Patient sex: F
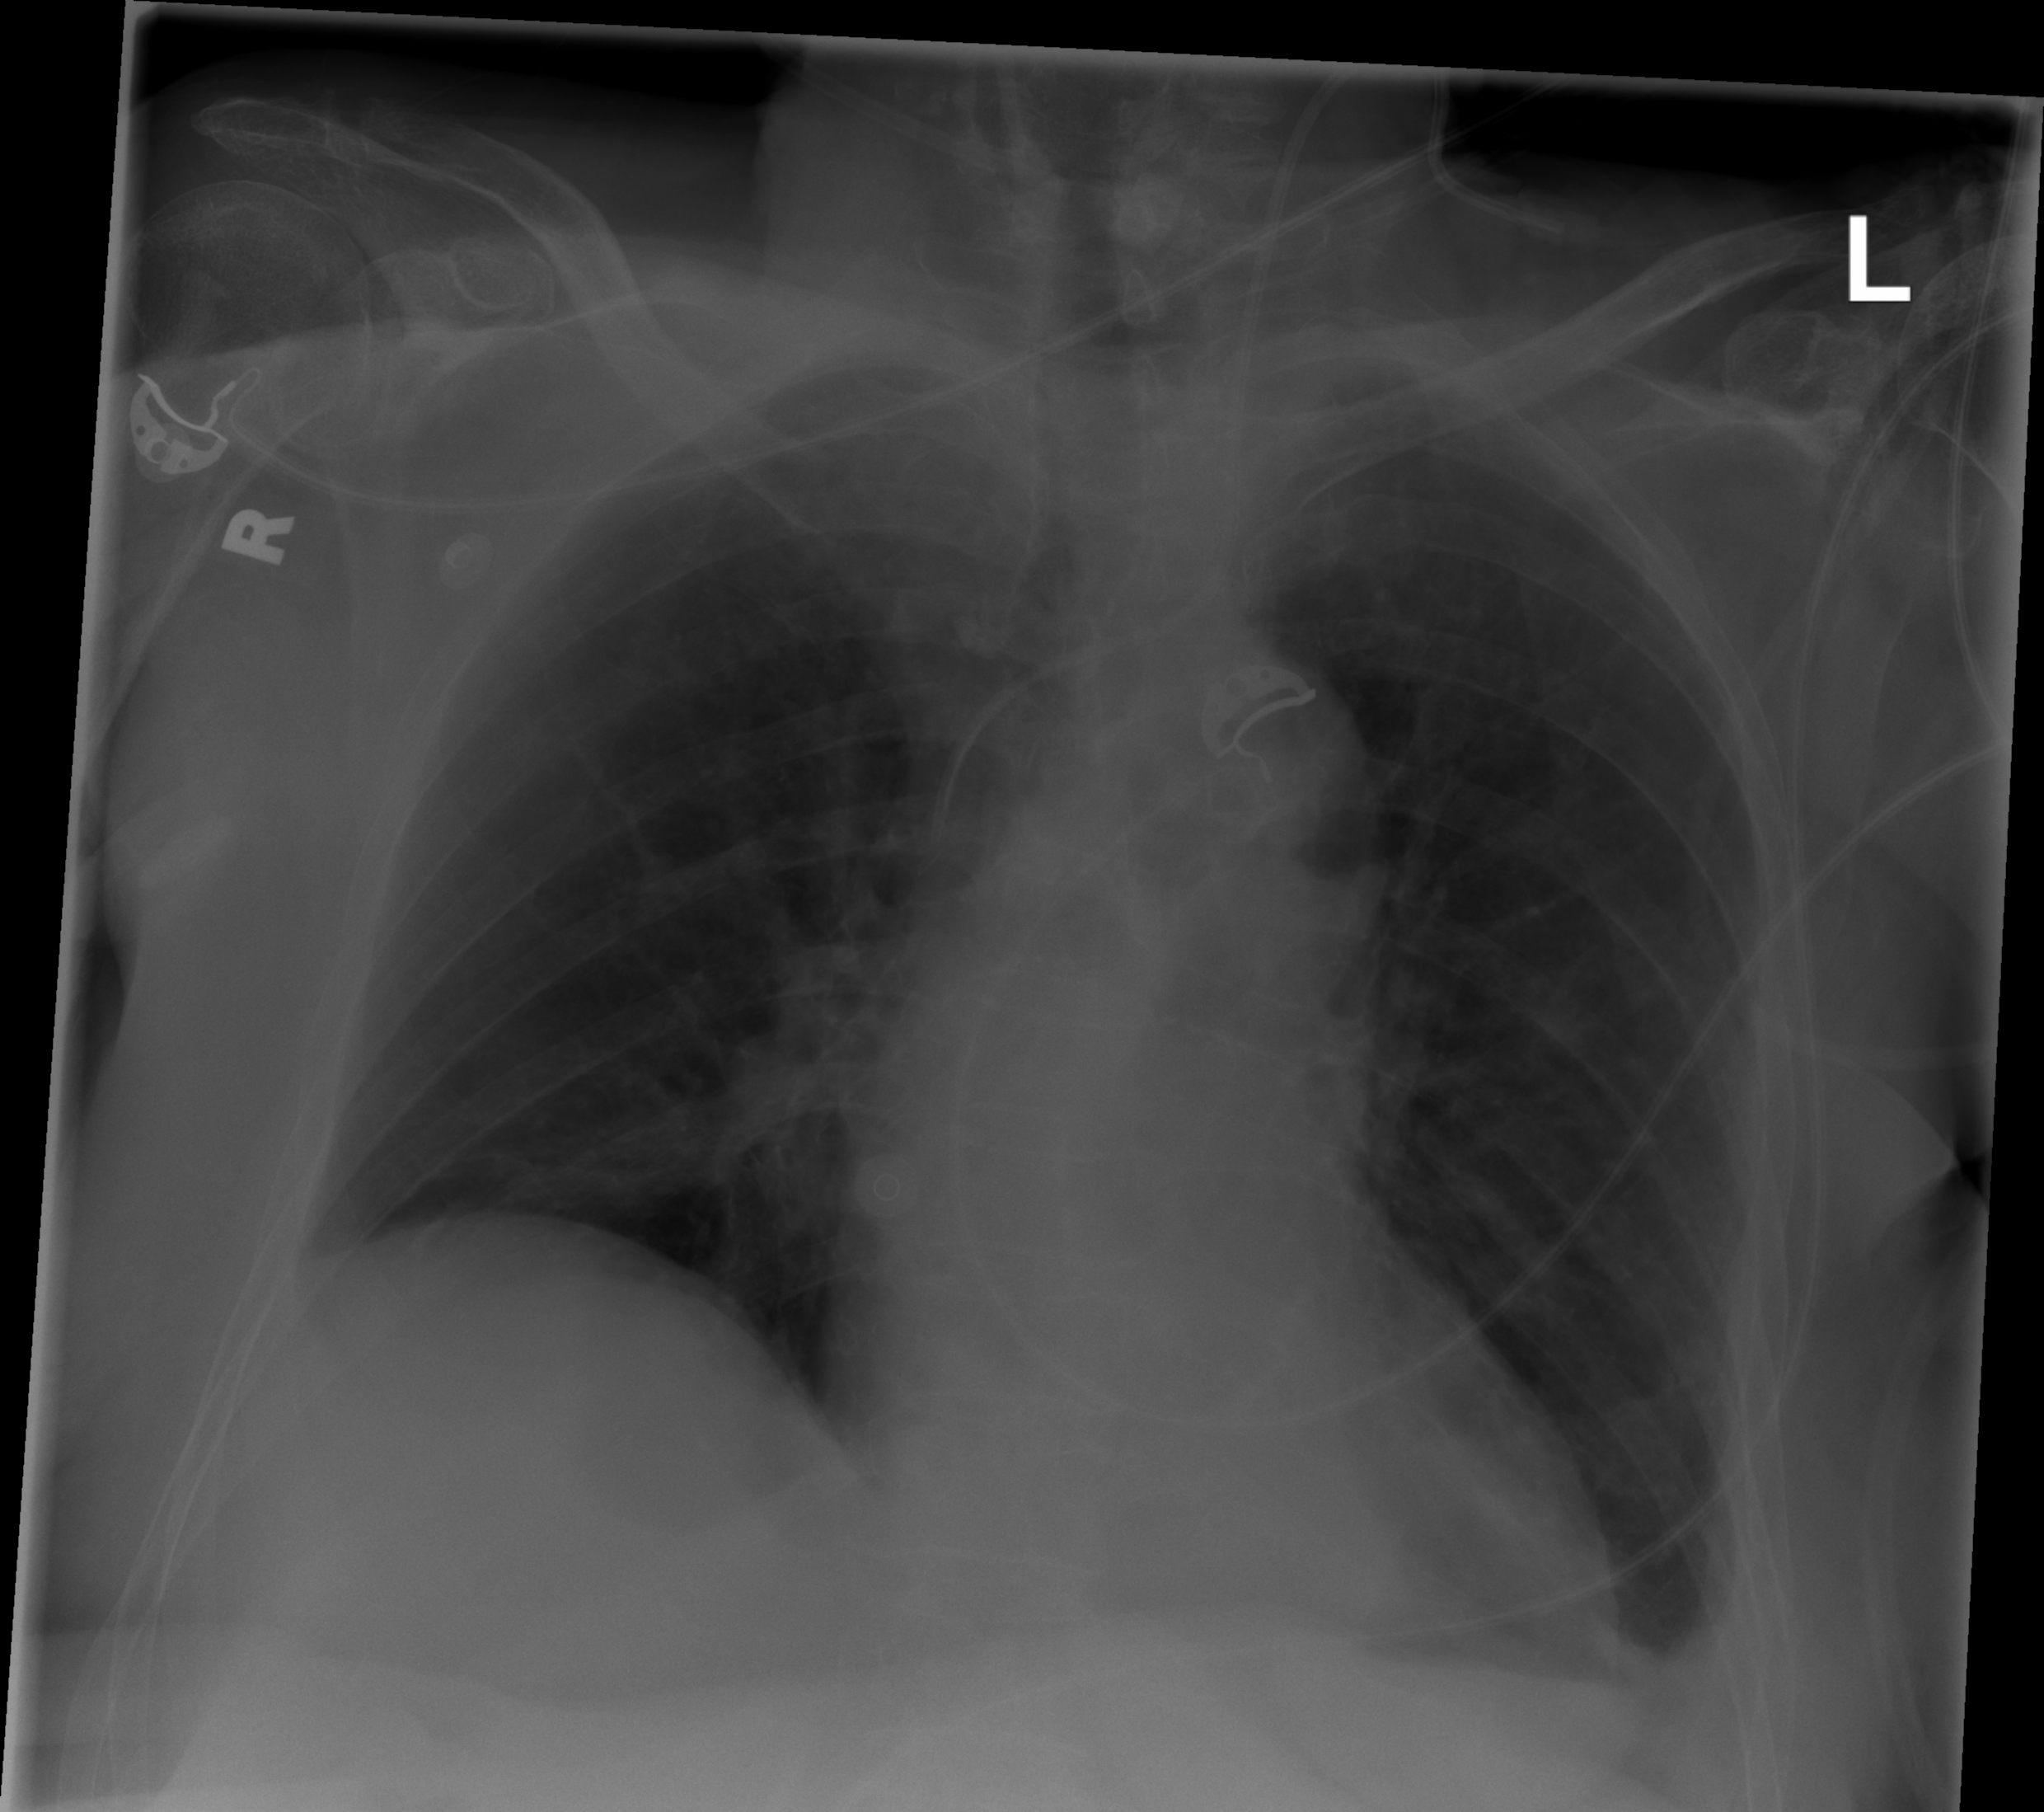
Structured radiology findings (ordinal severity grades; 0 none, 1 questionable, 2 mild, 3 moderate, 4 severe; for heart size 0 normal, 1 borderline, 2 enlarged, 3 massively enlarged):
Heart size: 0
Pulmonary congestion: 0
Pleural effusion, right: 0
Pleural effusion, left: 2
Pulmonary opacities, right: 0
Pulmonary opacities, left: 0
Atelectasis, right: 2
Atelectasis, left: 2